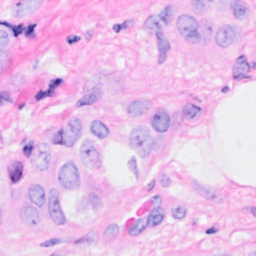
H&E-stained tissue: Breast